Interaction volume radius: 5 \u00c5
Interaction volume height: 25 \u00c5
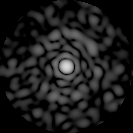
Disorder parameter: 0.804